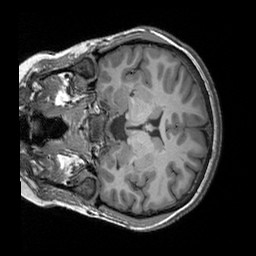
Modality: T1w
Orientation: coronal
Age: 25
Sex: female
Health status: healthy
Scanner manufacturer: siemens
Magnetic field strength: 3 T
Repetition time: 2.3 s
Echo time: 0.00303 s